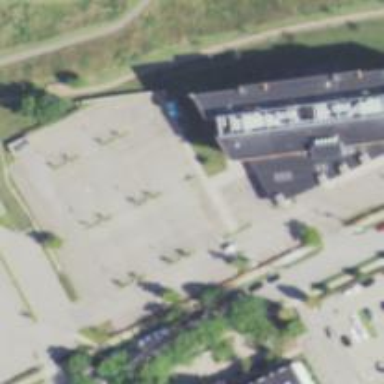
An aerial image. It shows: Parking space.